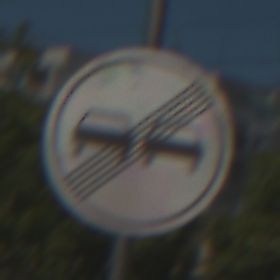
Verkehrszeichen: EndeUeberholverbot
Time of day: Midday
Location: Outdoor (Urban)
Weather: Clear
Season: NotSpecified
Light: Natural